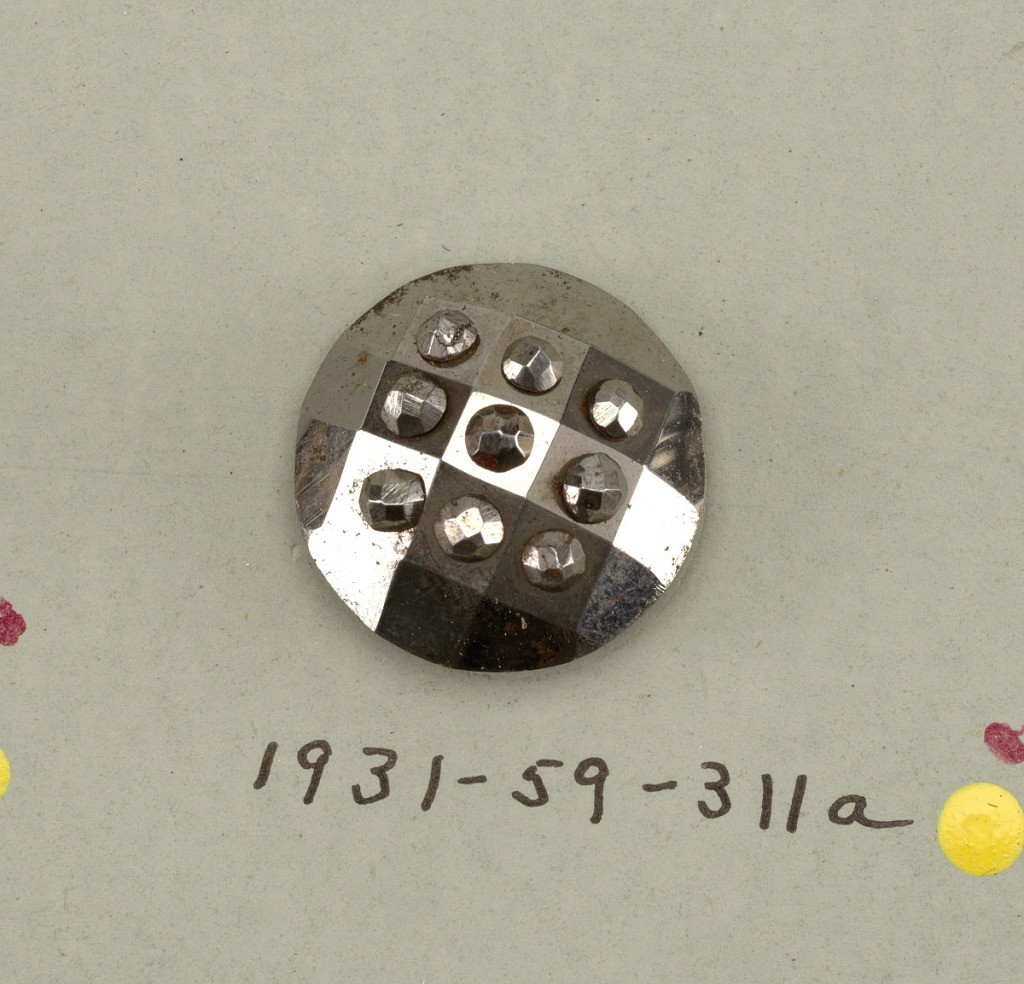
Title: Button
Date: mid-19th century
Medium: steel
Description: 1931-59-311-a: circular, convex buttons ornamented with nine smal...